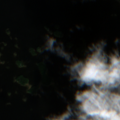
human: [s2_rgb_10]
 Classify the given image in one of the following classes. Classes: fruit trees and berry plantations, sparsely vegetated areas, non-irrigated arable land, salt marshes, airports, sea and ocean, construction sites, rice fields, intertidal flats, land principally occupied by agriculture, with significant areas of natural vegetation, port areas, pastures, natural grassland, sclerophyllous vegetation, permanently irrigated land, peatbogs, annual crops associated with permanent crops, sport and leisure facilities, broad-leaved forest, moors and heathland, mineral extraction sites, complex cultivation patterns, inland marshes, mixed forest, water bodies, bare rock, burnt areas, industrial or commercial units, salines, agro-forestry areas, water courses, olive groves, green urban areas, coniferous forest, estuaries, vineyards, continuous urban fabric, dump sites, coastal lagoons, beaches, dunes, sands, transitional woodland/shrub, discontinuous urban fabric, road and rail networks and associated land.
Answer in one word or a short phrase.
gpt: mixed forest, water bodies